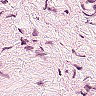
Metastatic tissue present: no